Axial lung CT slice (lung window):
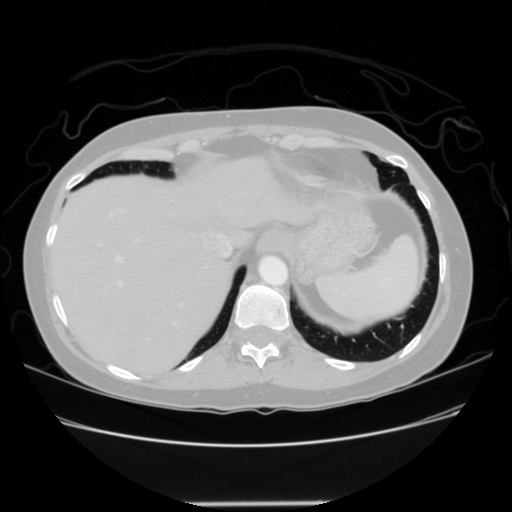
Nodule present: no